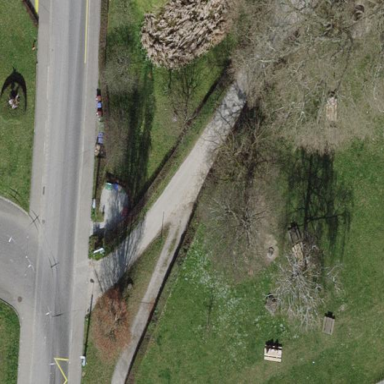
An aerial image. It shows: Park.